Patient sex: M
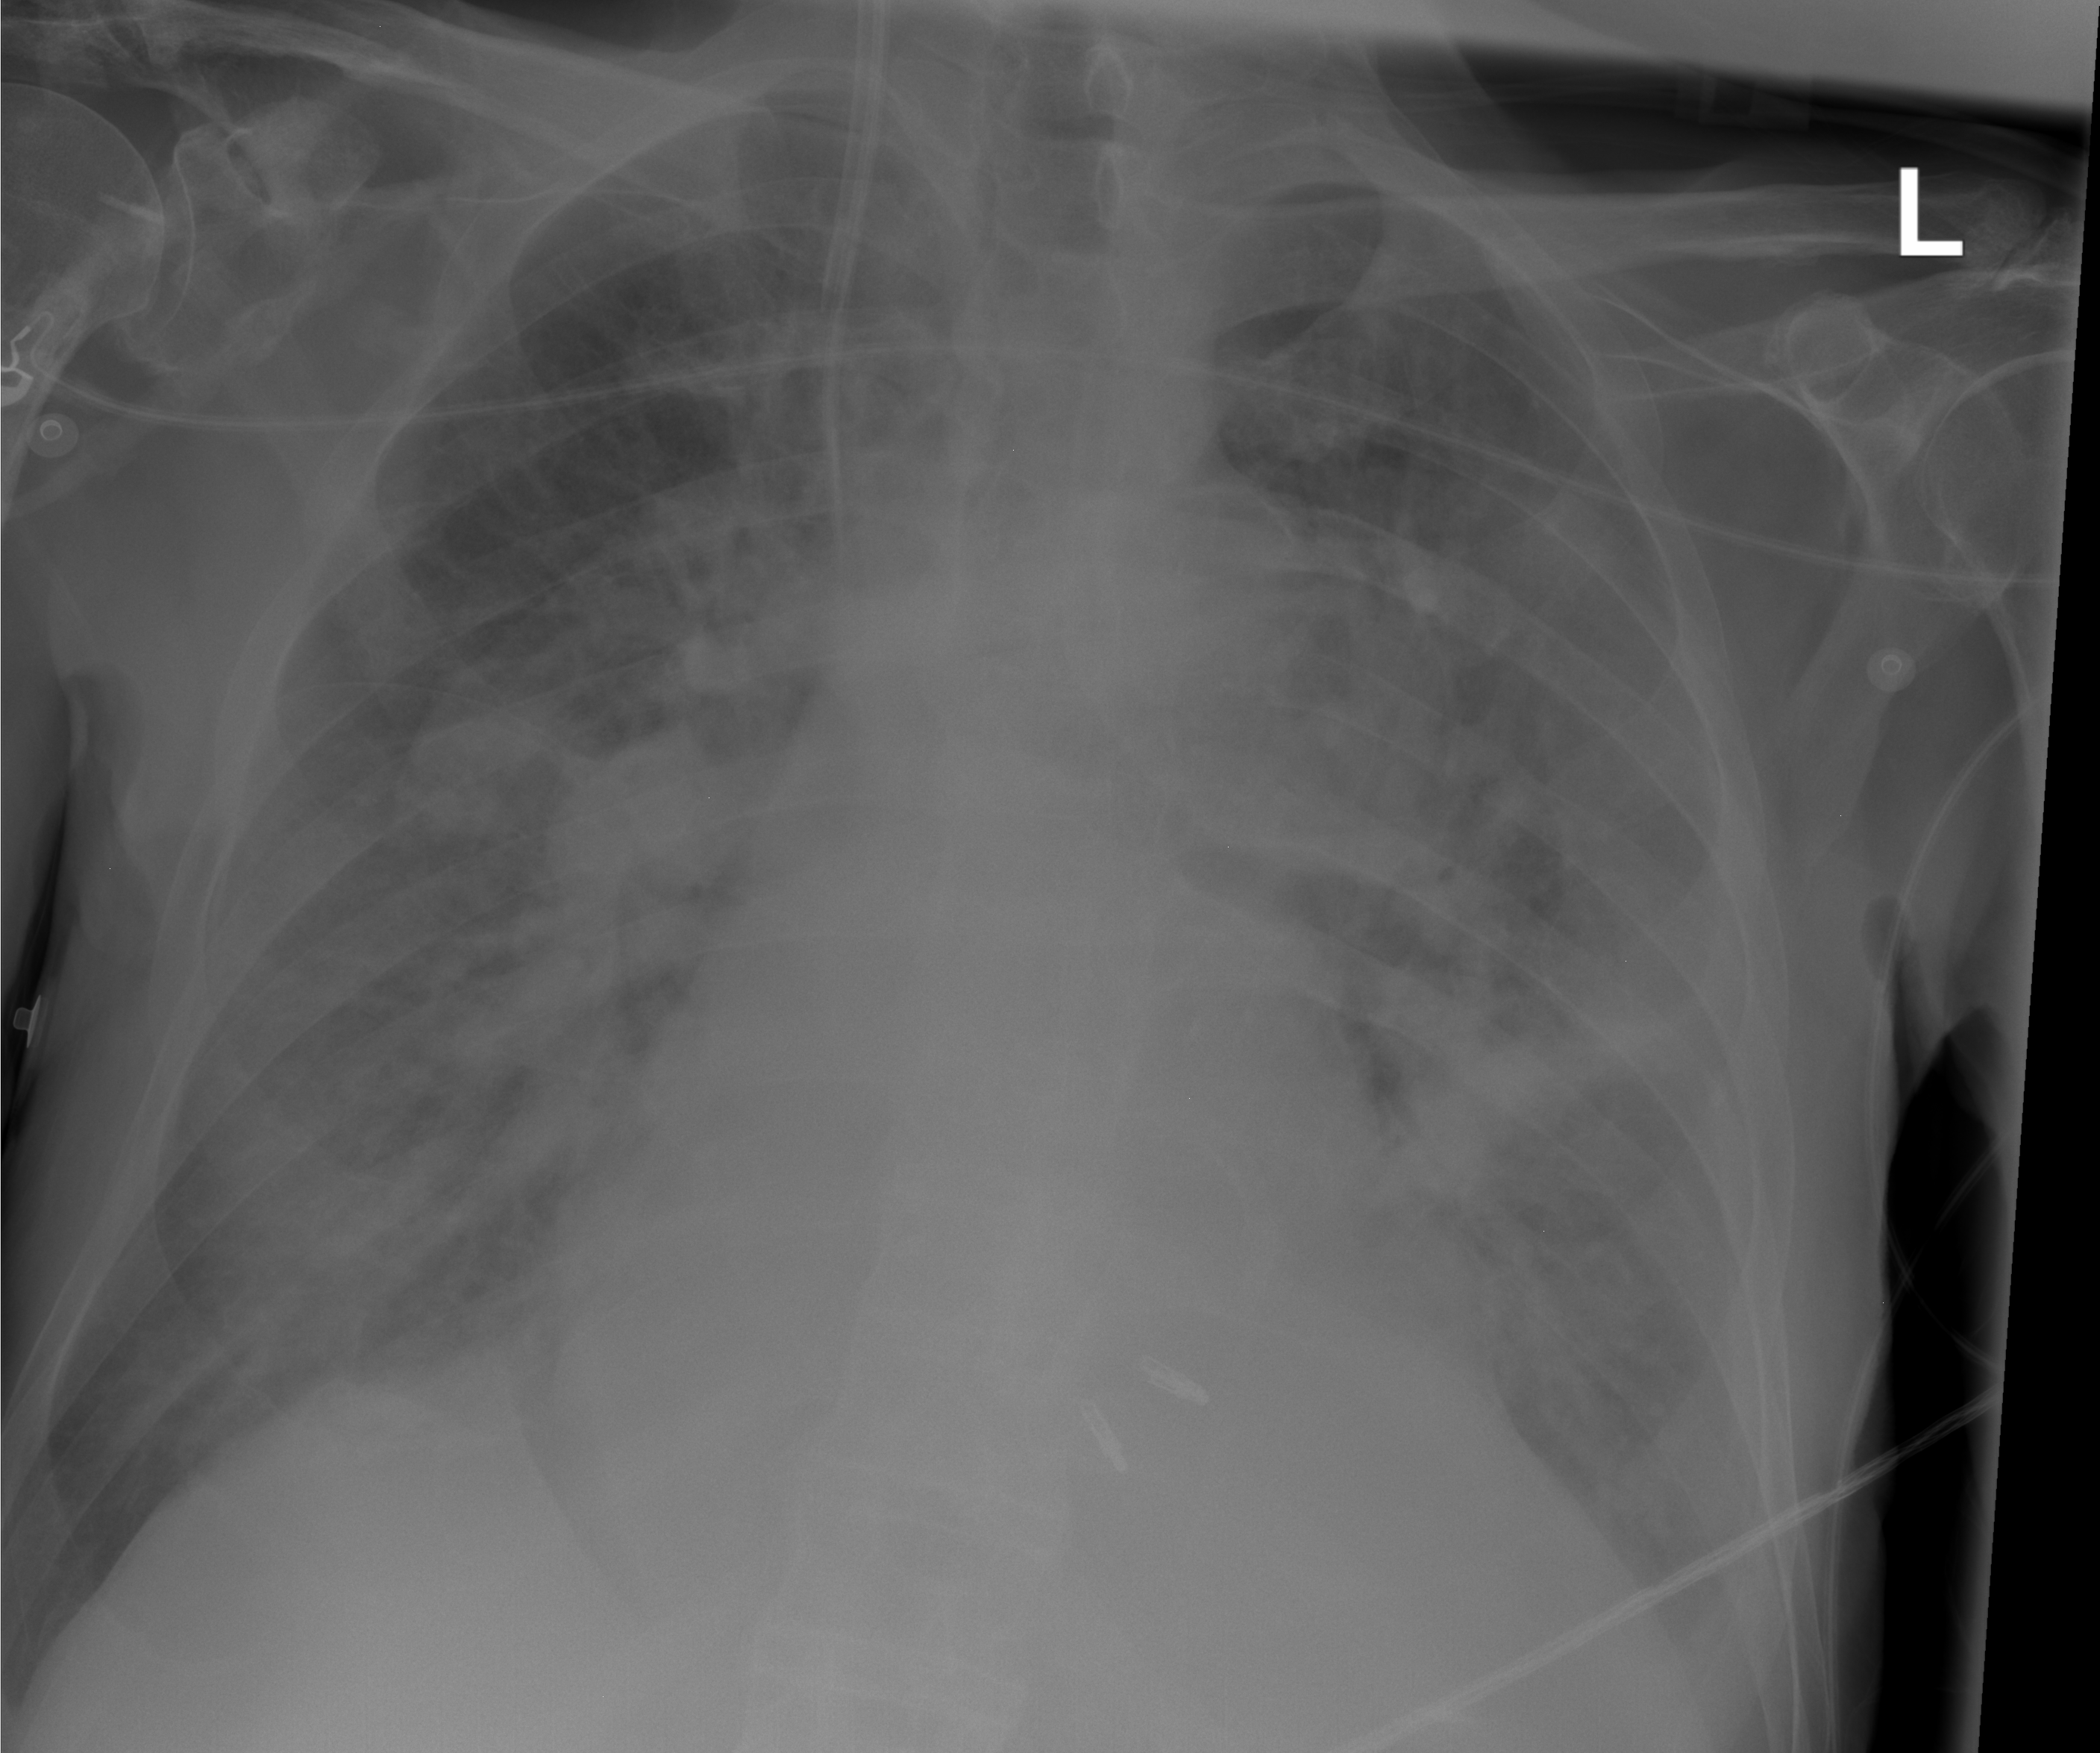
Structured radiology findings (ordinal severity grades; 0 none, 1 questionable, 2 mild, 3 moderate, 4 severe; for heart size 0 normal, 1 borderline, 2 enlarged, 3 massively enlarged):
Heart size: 2
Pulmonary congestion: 2
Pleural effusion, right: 0
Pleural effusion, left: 2
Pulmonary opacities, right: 3
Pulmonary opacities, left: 3
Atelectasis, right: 3
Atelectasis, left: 3